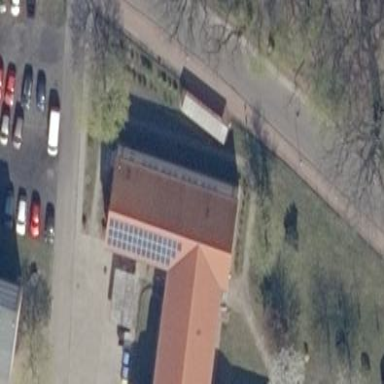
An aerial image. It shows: Sports hall building.